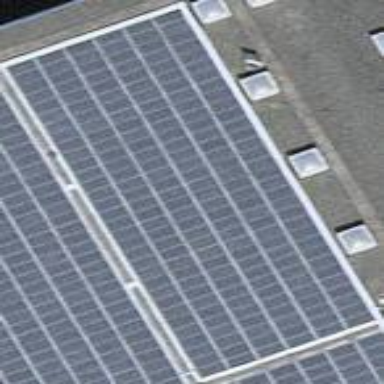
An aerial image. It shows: Solar power generator using photovoltaic panels.